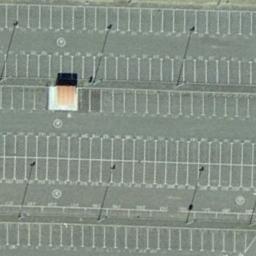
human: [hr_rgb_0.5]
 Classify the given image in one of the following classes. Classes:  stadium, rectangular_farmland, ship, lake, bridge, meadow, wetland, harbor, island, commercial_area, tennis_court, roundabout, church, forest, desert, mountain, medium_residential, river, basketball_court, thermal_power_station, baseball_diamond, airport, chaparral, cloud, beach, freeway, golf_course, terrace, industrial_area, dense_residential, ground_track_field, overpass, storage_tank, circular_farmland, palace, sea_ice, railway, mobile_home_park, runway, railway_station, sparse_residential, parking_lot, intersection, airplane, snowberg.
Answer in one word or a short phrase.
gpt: parking_lot